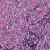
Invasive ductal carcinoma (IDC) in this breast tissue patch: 1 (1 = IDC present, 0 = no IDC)